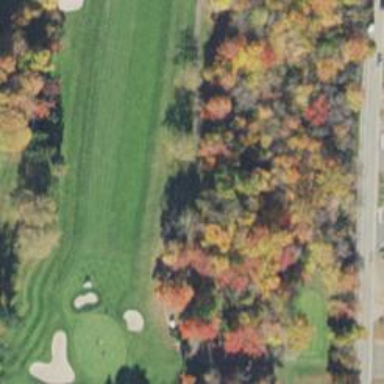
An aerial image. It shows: Path used for both walking and golf.